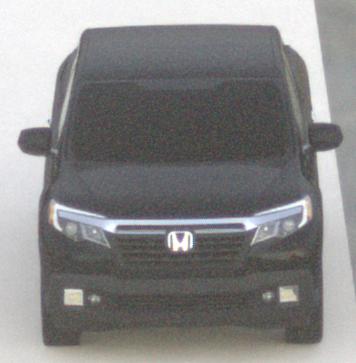
Make: Honda
Model: Ridgeline
Detailed model: Gen. 2
Model produced from: 2016
Model produced until: 2020
Doors: 4
Color: black
Road condition: dry road
Daytime: sunrise or sunset
Contrast: low contrast